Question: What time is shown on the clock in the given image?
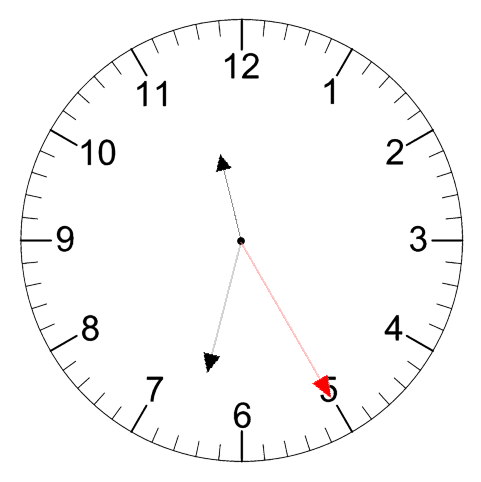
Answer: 11:32:25